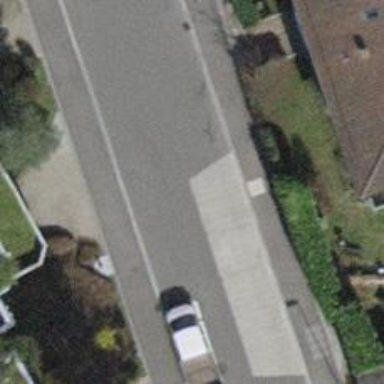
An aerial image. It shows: Residential road with asphalt surface.